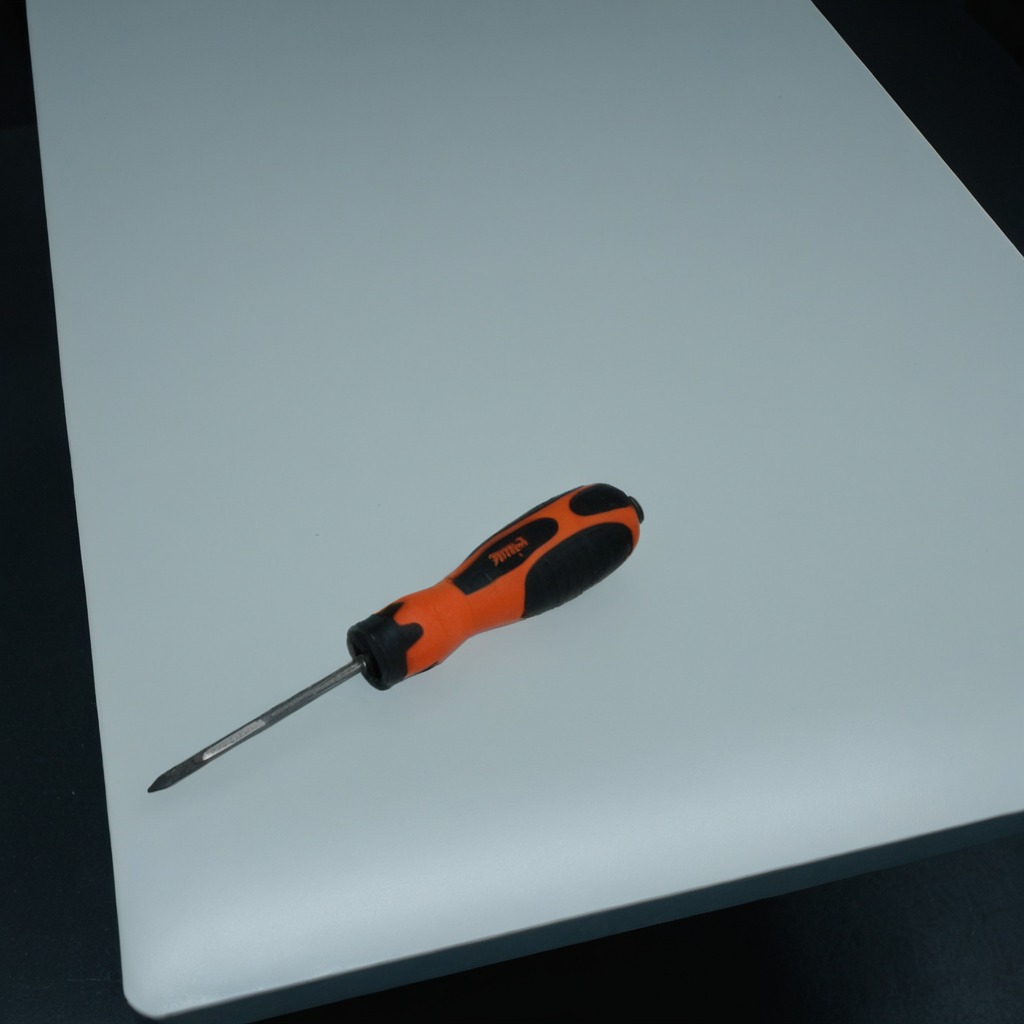
A screwdriver lies on the table.